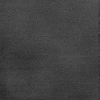
Atmospheric dust classification: dusty